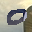
Label: 0